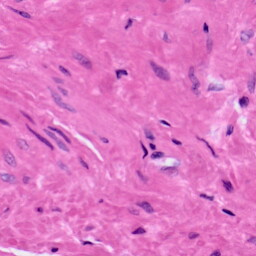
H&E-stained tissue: Prostate